Question: What is a model.cs file?

This appears in a project I am sharing with other dev's. What is a model.cs file?
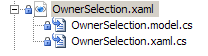
Answer: It is a Pattern in Silverlight using Behaviors.
Read this thread <URL>.